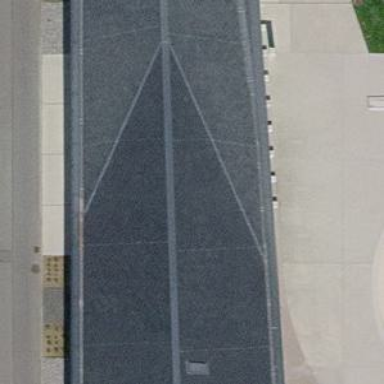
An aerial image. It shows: Gabled roof of building.